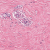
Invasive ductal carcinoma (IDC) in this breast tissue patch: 0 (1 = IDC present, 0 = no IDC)